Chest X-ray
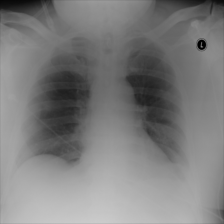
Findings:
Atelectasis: negative
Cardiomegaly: negative
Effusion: negative
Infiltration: negative
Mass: negative
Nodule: negative
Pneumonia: negative
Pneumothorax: negative
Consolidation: negative
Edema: negative
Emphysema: negative
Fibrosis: negative
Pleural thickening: negative
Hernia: negative